Question: I have installed c++4.9 in my mac, but compilation just terminated somehow. Could someone tell me why? thanks!

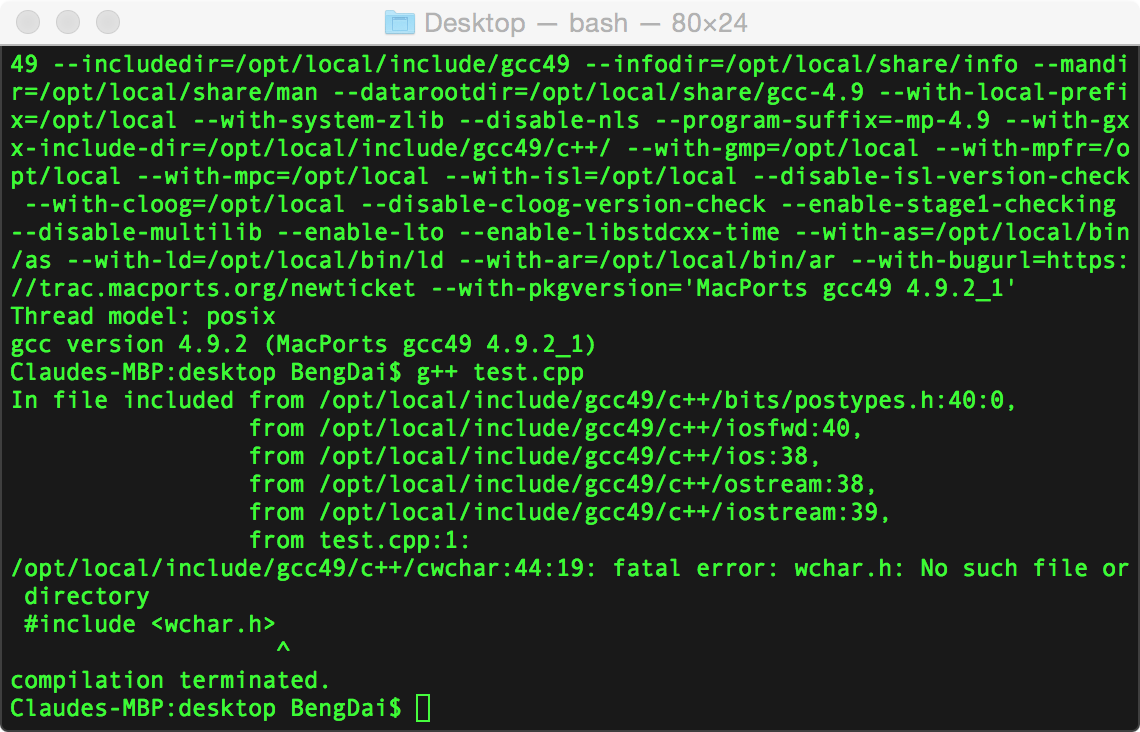
Answer: If you read the line above "compilation terminated." you get an explanation of why. '#include <wchar.h>' was the cause of the error: 'wchar.h' could not be found. Please the errors the compiler shows you.
Chances are you need to <URL>.